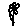
Label: flower